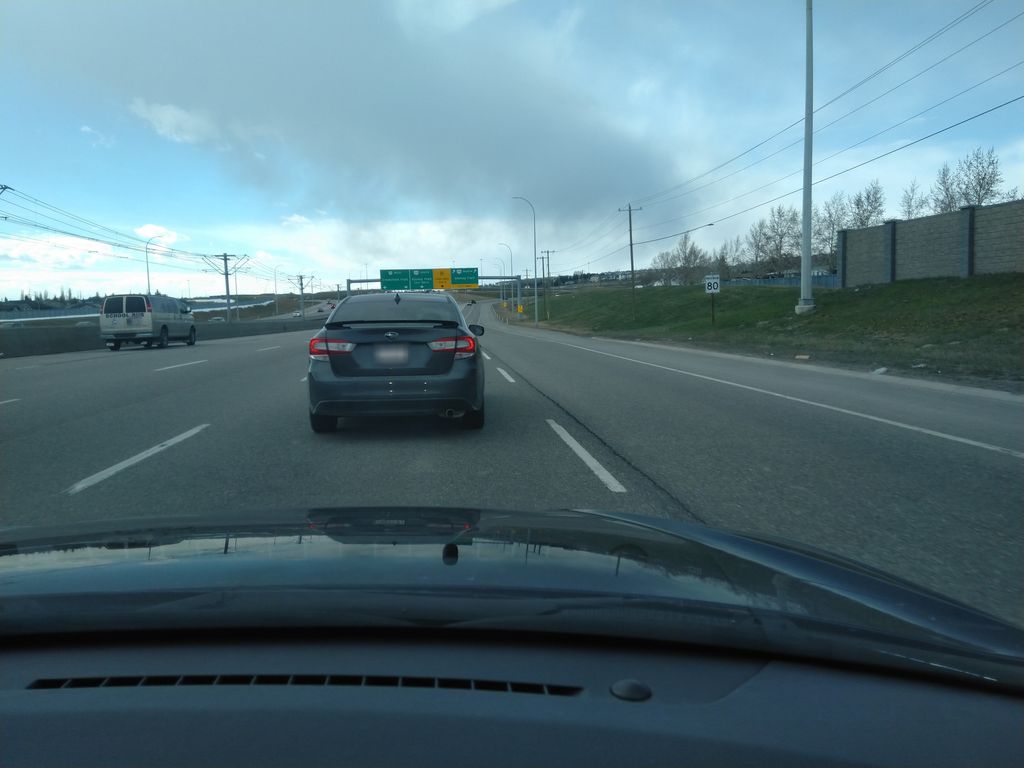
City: calgary